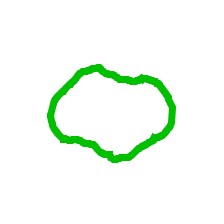
Shape: circle